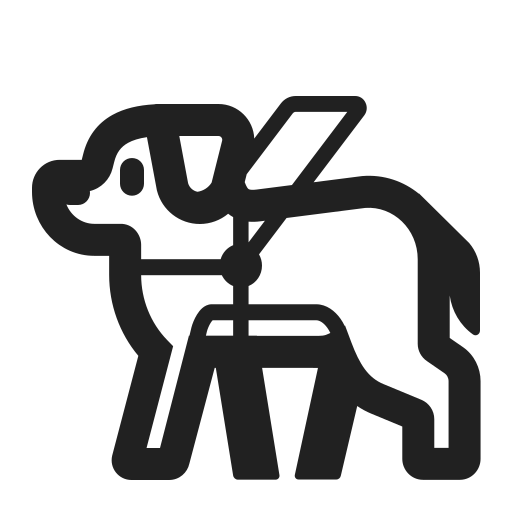
guide dog high contrast